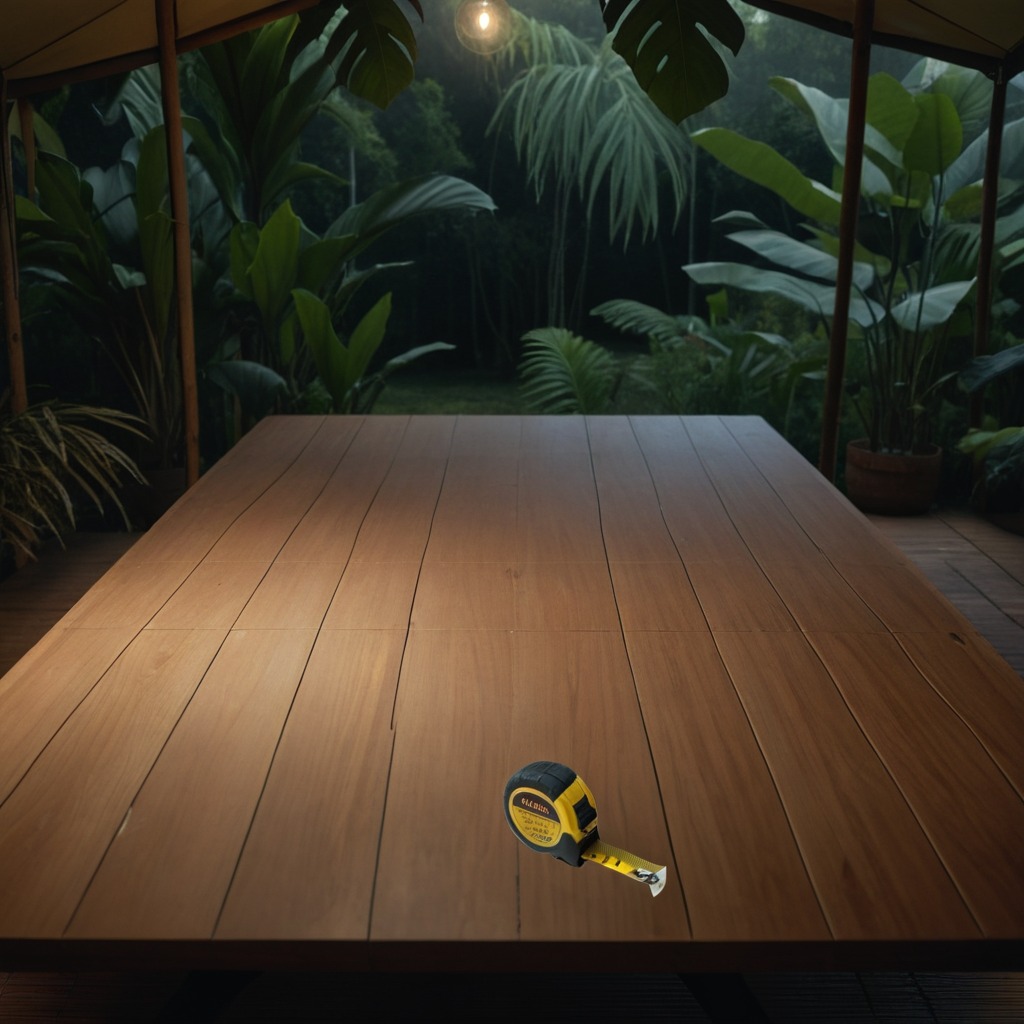
A measuring tape is lying on a clean wooden table inside a jungle field workshop tent at night.